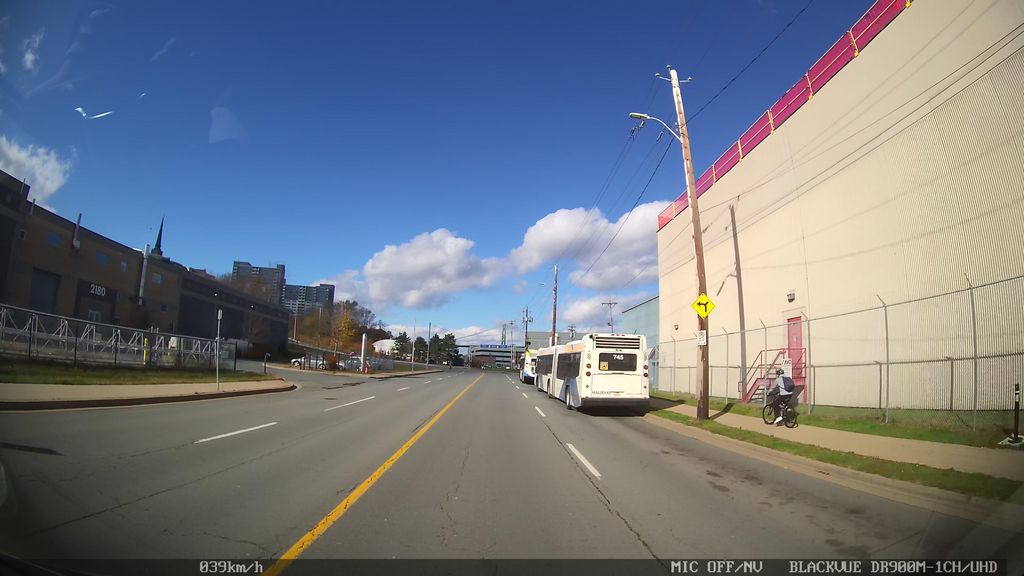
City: halifax